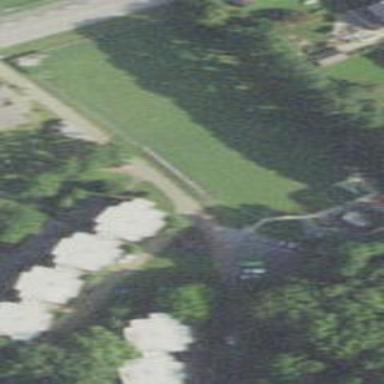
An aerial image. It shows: Unpaved athletics pitch for recreational sports activities.